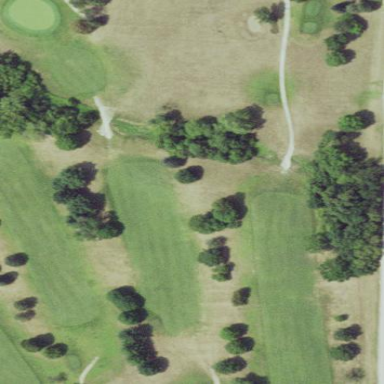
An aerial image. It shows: Grassy area designated as golf fairway.